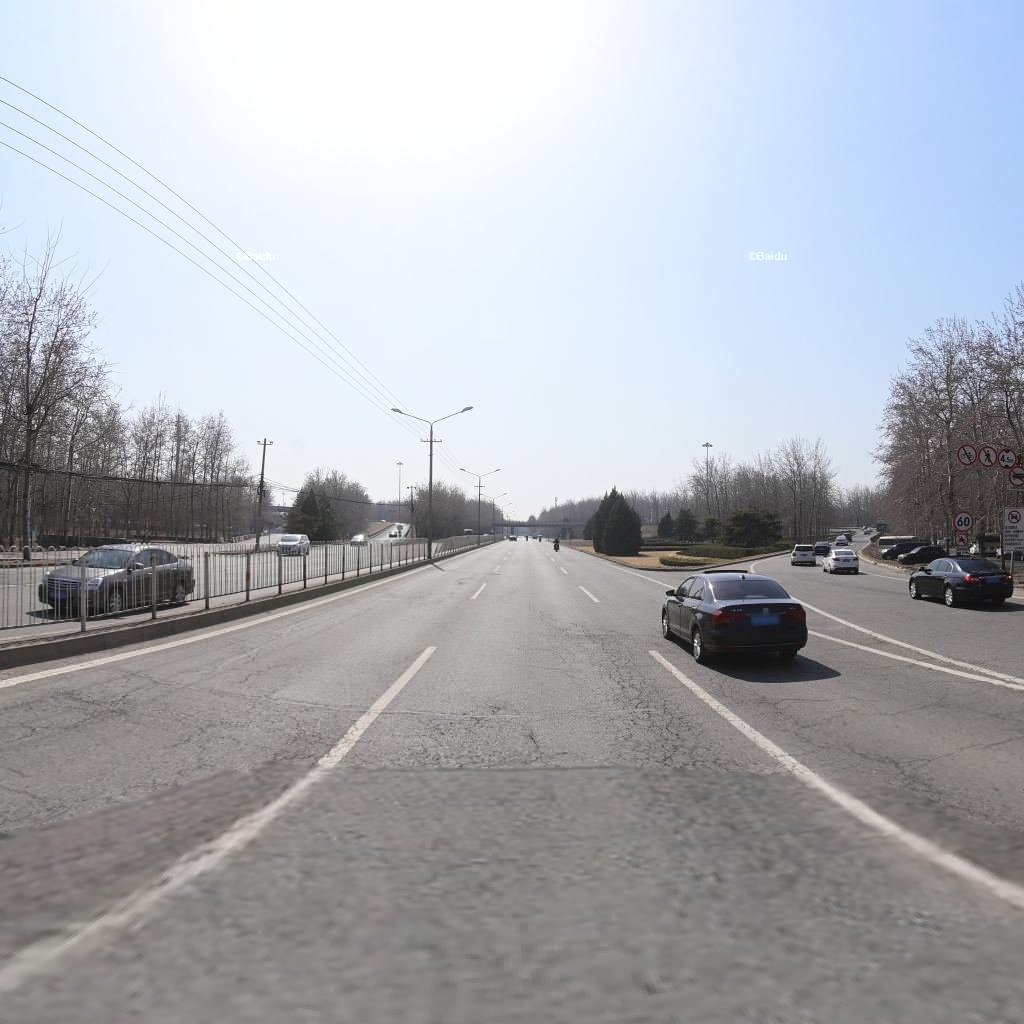
Region: Chaoyang
Road damage annotations: alligator crack